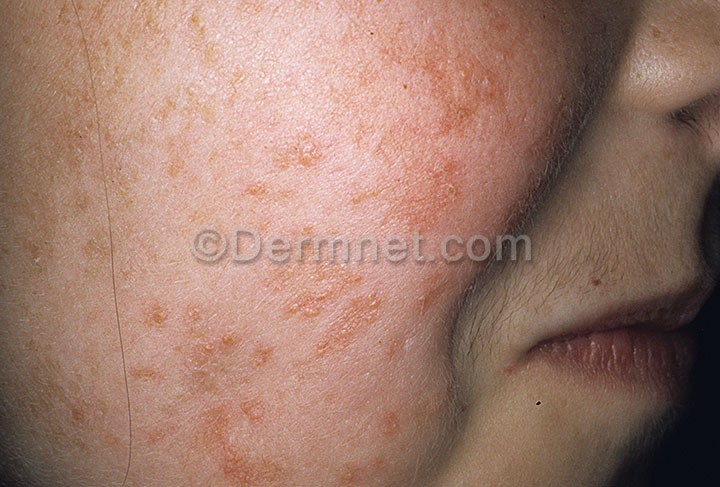
Disease: Tinea Ringworm Candidiasis and other Fungal Infections